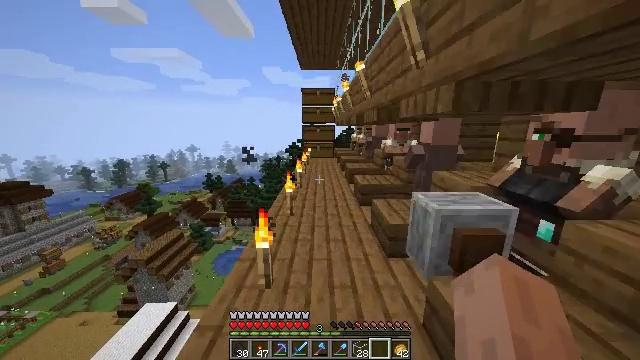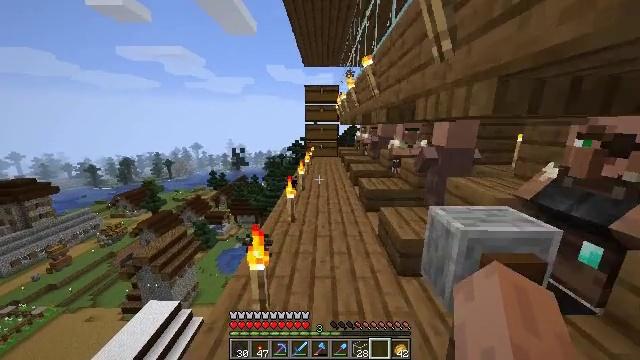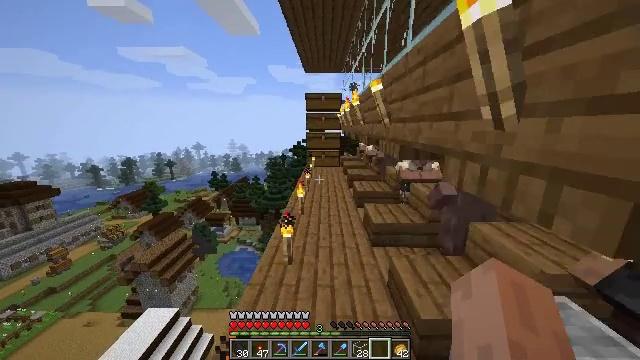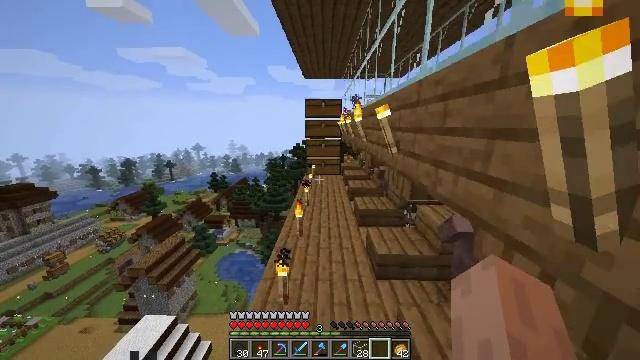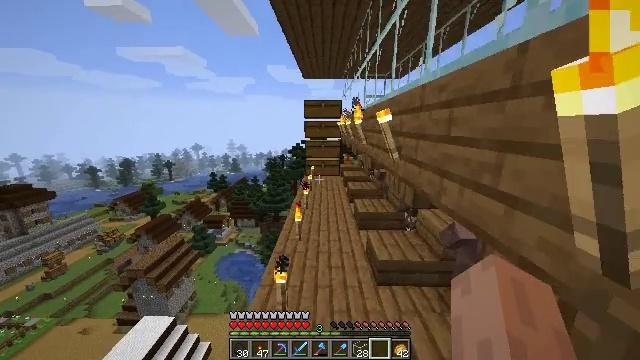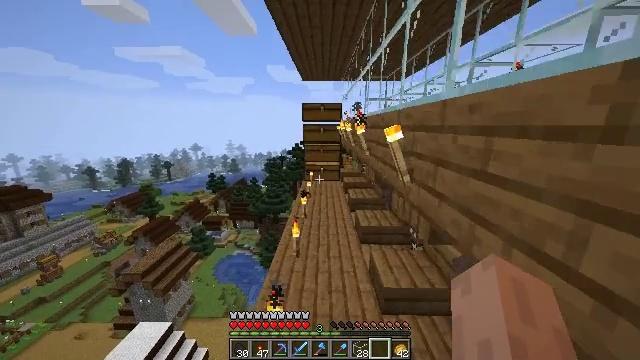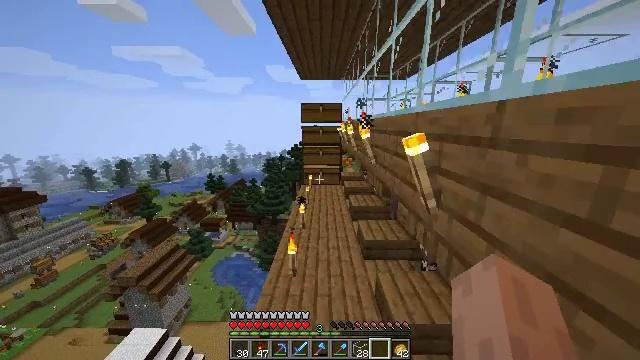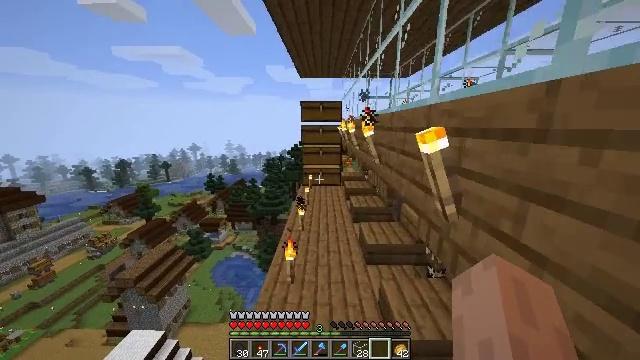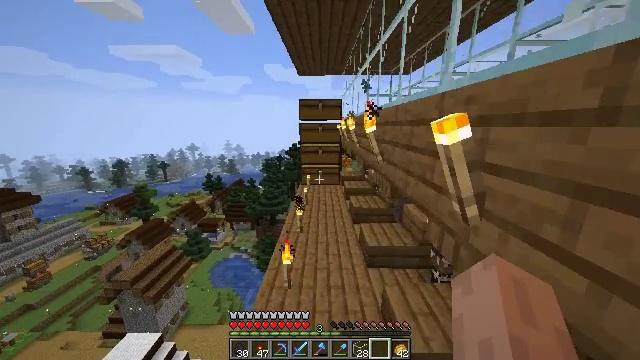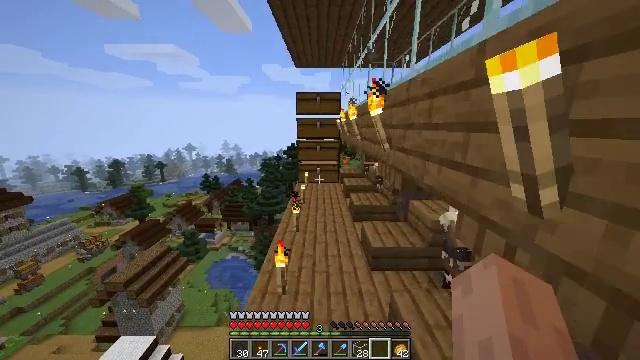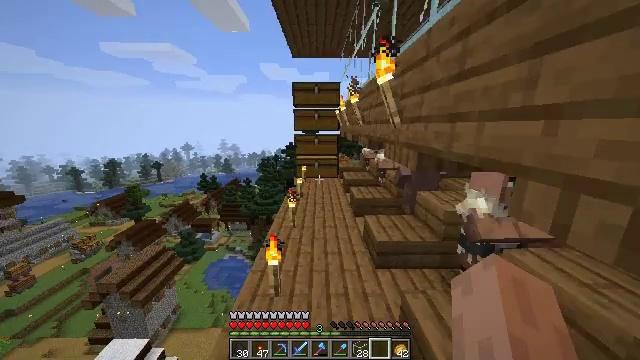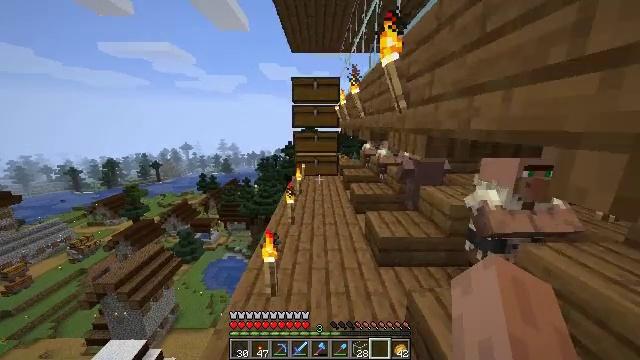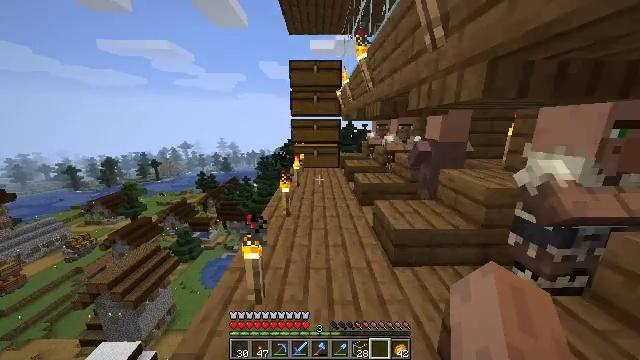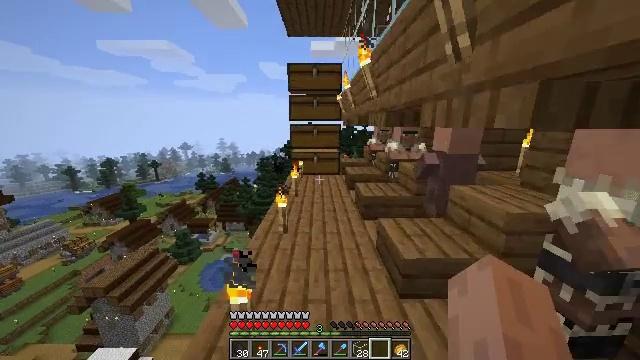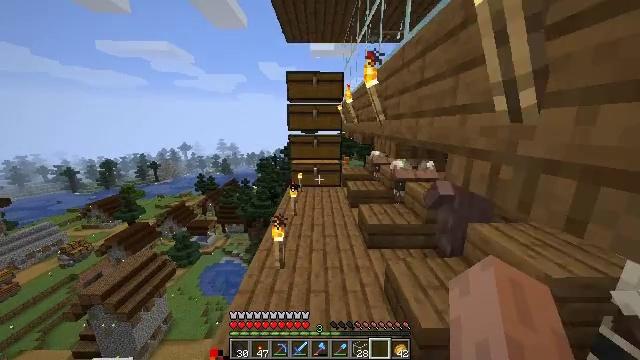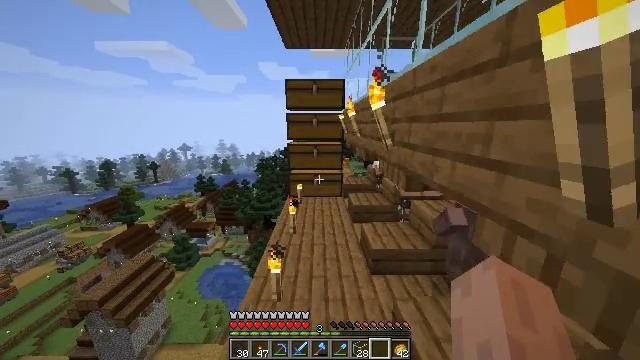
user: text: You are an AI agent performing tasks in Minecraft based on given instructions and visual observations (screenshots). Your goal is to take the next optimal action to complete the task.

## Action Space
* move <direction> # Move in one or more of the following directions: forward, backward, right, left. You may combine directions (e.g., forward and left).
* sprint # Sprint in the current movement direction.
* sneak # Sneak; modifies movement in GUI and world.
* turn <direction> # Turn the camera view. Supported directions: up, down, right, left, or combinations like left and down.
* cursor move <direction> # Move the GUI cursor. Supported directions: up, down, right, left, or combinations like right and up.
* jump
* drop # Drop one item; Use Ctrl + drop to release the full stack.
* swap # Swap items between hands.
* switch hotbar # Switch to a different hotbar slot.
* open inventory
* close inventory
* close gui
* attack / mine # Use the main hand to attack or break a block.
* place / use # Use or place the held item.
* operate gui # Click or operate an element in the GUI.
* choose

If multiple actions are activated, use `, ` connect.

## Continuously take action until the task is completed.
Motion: motion action
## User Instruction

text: Make a rabbit stew using the crafting table.
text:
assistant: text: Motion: move forward, jump
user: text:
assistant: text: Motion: move forward, jump
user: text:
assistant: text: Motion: move forward, jump
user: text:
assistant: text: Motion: move forward, jump
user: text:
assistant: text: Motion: move forward, jump
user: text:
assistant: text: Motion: move forward, jump
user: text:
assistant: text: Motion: move forward, jump
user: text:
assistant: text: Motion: move forward, jump
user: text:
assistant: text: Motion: move forward, jump
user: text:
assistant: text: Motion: move forward, jump
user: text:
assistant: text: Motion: move forward, jump
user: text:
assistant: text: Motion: move forward, sprint, jump
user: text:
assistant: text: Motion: move forward, sprint, jump
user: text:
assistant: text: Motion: move forward, sprint, jump
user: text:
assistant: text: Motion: move forward, jump
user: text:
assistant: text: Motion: move forward, jump
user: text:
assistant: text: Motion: move forward, jump
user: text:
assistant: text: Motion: move forward, jump
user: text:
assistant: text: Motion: move forward, jump
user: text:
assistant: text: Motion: move forward, jump
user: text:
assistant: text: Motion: move forward, jump
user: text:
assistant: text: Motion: move forward, jump
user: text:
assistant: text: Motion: move forward, jump
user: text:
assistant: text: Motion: move forward
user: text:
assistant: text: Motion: move forward
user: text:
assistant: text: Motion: move forward
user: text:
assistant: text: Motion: move forward, turn down
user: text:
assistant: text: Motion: turn down
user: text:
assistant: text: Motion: turn down
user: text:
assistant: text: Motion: no_op